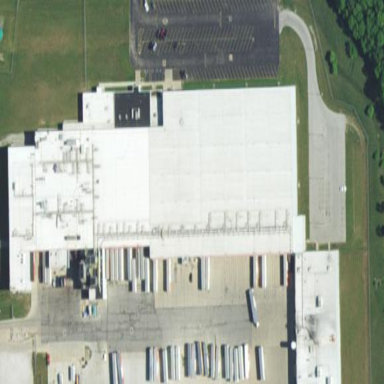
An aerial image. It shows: Warehouse building.